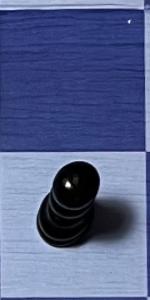
Label: Pawn_Black